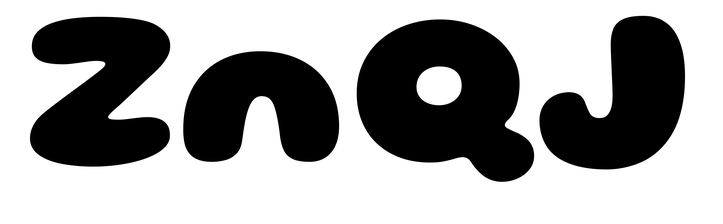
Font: Gluten_ExtraBold